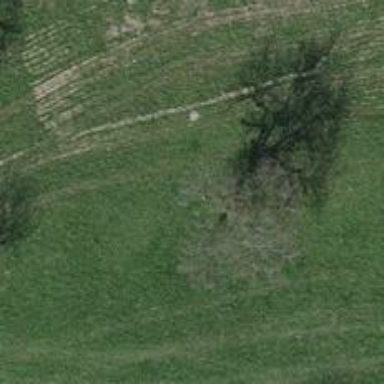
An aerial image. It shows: Beautiful tree in nature.